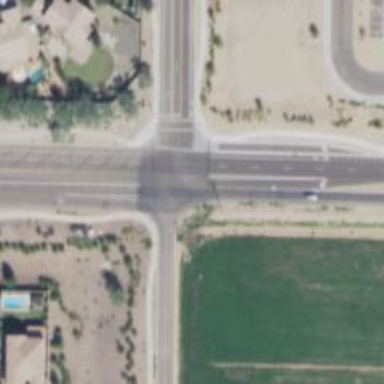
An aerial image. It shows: Road with stop sign.